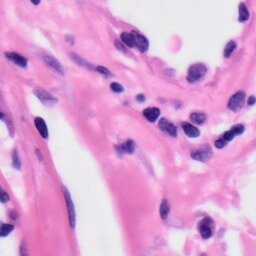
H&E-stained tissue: Skin